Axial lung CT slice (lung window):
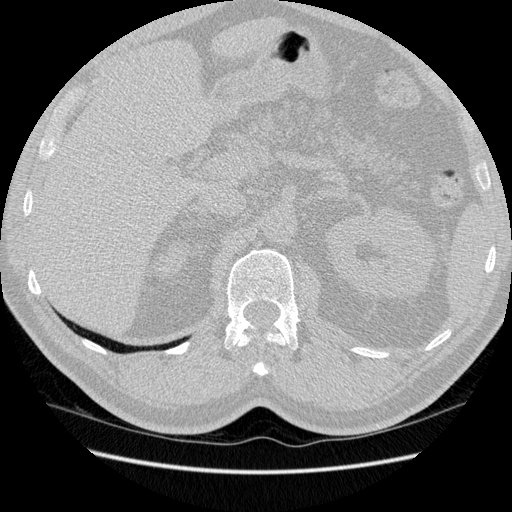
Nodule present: no